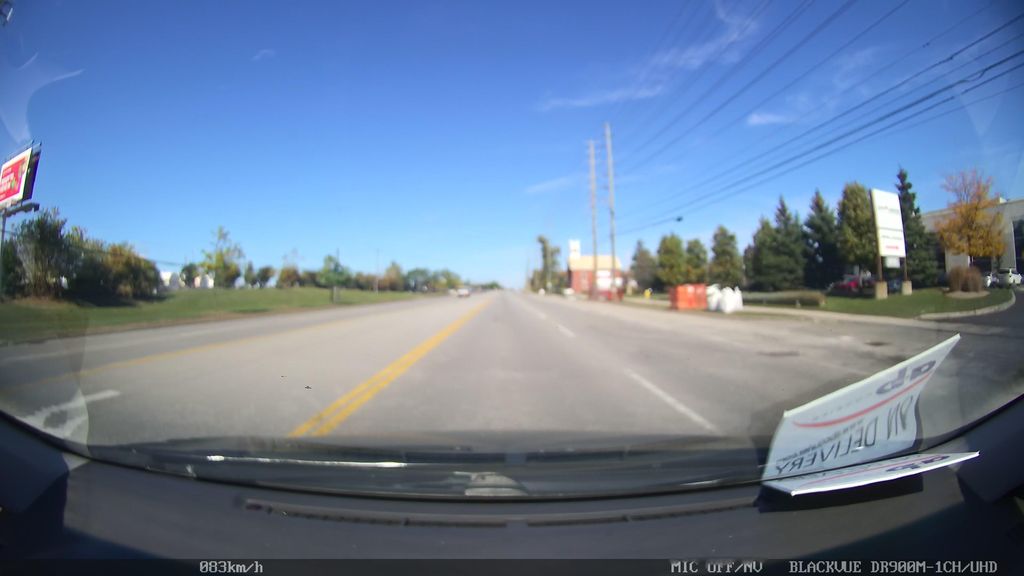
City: toronto